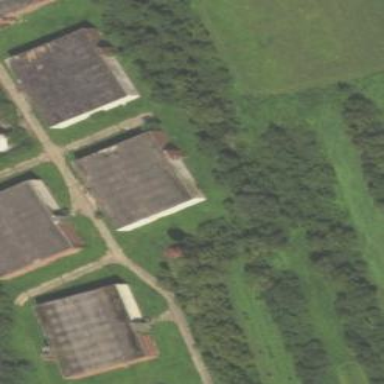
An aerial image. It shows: Abandoned building.